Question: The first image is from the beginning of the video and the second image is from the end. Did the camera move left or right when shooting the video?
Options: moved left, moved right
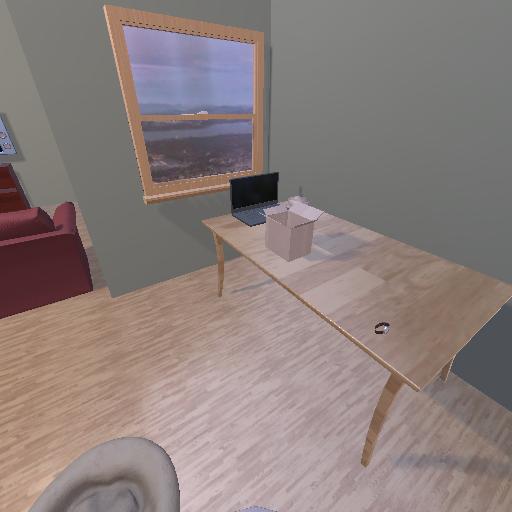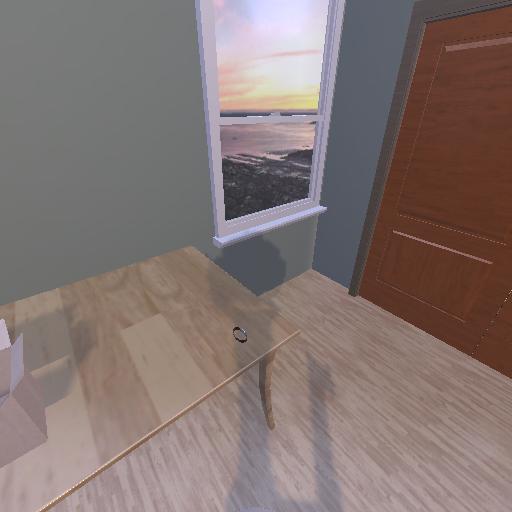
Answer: moved left